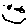
Label: smiley face